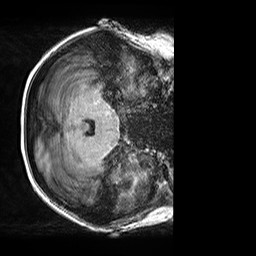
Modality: T1w
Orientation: axial
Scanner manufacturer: siemens
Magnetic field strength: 3 T
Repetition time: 2.5 s
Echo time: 0.00299 s